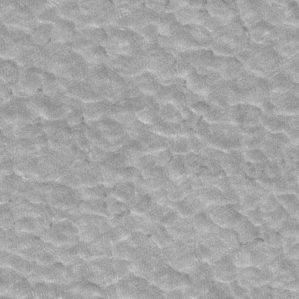
Label: frost